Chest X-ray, AP view. Patient: 43 years old, sex F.
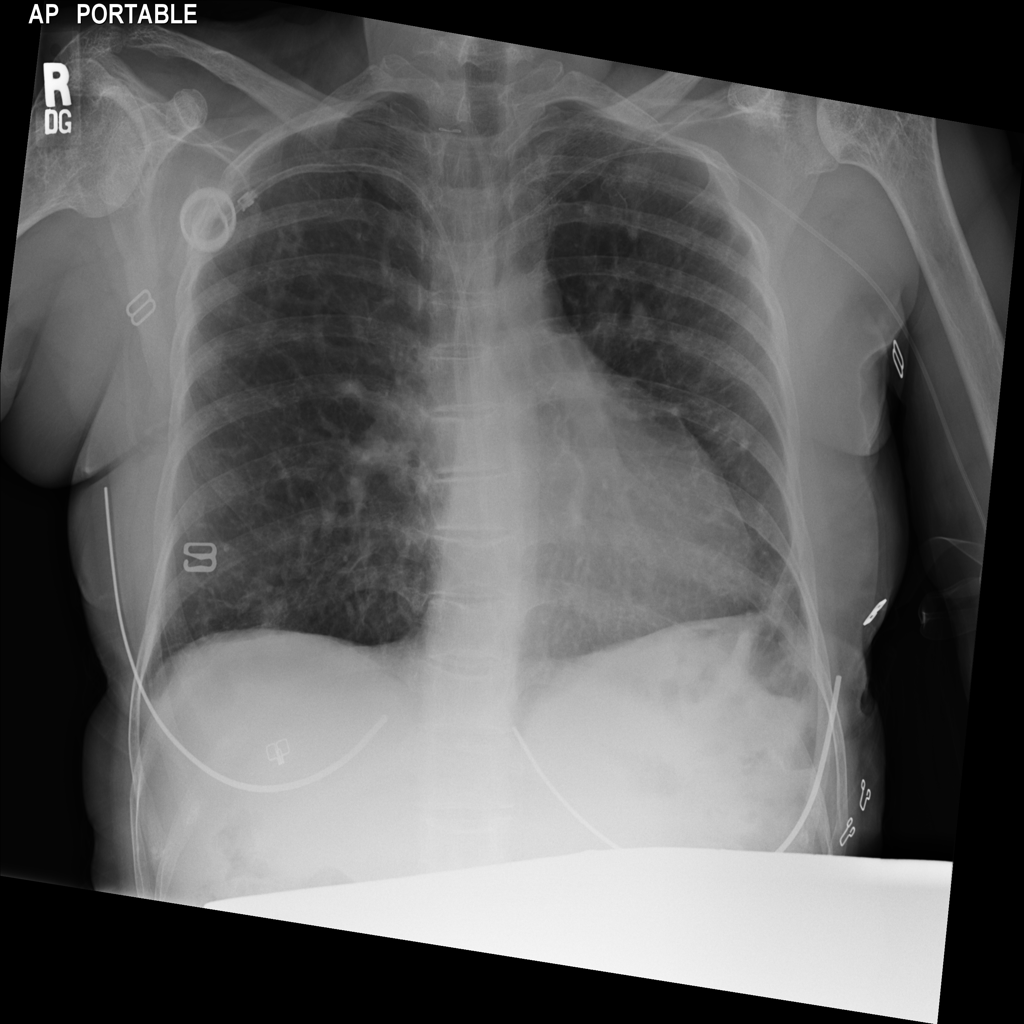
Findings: Fibrosis